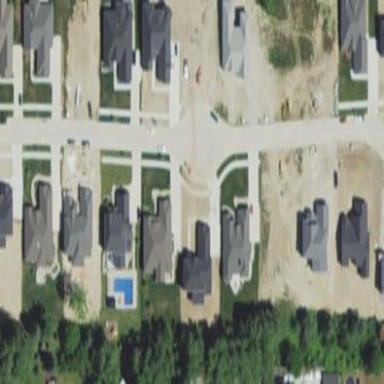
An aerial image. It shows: Residential area composed of single-family homes.